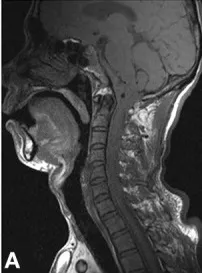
Magnetic resonance imaging. Preoperative imaging revealed isointense lesions on T1-weighted.
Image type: radiology (mri)